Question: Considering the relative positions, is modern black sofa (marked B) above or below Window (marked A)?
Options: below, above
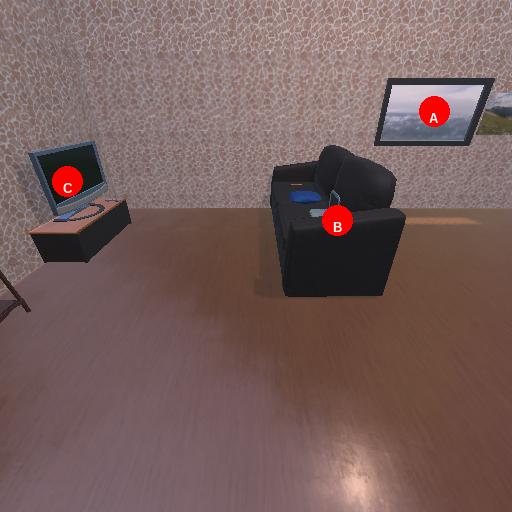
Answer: below